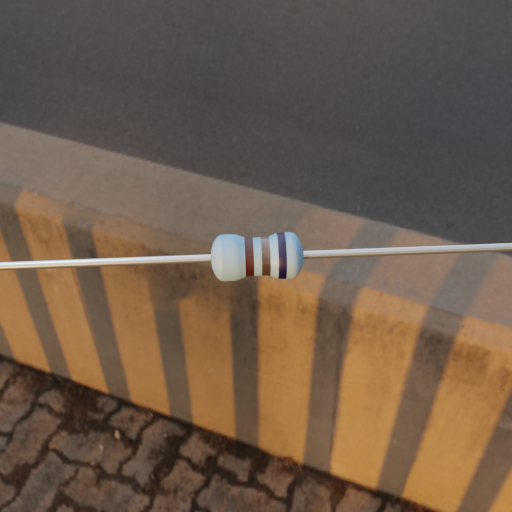
Resistor colour bands (in order): black, black, black